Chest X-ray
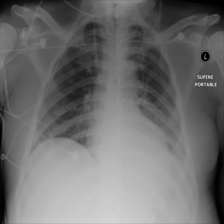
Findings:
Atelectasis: negative
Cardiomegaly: negative
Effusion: negative
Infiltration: negative
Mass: negative
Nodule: negative
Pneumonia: negative
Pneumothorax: negative
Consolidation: negative
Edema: negative
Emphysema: negative
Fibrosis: negative
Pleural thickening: negative
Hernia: negative